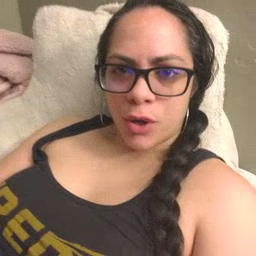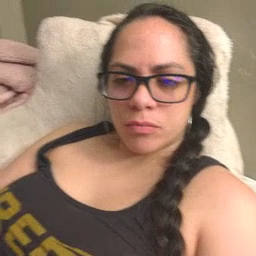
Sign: zipper